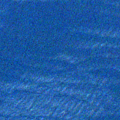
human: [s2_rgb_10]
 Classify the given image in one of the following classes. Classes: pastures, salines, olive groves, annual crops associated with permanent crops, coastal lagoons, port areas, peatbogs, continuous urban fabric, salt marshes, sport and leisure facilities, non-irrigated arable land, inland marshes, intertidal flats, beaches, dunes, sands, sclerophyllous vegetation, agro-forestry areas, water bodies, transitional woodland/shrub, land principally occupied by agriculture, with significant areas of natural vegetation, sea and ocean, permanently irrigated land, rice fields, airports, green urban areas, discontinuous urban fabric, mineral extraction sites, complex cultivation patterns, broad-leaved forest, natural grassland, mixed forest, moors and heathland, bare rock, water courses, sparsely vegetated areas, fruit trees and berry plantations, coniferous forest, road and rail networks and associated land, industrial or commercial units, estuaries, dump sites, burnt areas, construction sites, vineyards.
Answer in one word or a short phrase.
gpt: sea and ocean